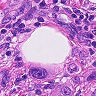
Metastatic tissue present: yes